Interaction volume radius: 10 \u00c5
Interaction volume height: 20 \u00c5
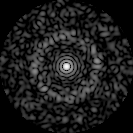
Disorder parameter: 0.8478